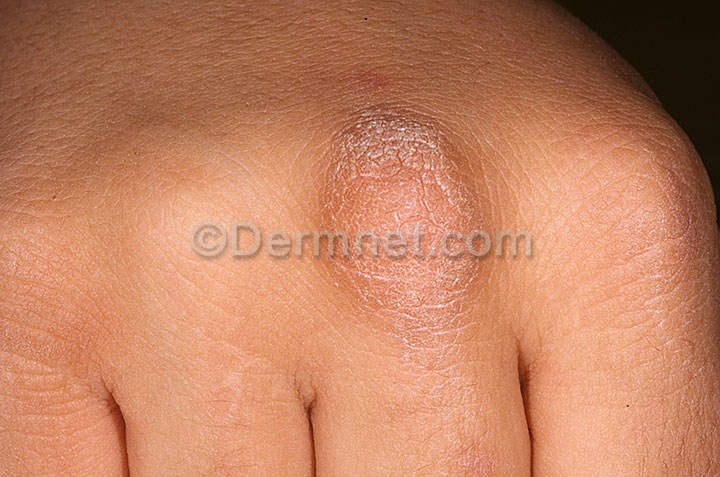
Disease: Seborrheic Keratoses and other Benign Tumors